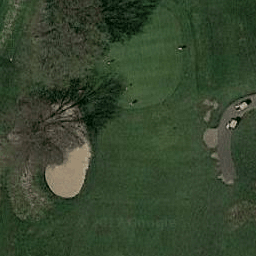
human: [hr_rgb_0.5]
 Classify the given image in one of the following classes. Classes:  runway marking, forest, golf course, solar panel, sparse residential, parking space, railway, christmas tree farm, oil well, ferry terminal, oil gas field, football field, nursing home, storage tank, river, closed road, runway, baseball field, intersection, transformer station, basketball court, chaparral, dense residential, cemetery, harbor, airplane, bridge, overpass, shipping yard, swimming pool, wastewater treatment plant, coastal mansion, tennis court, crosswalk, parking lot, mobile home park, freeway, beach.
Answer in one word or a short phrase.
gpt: golf course